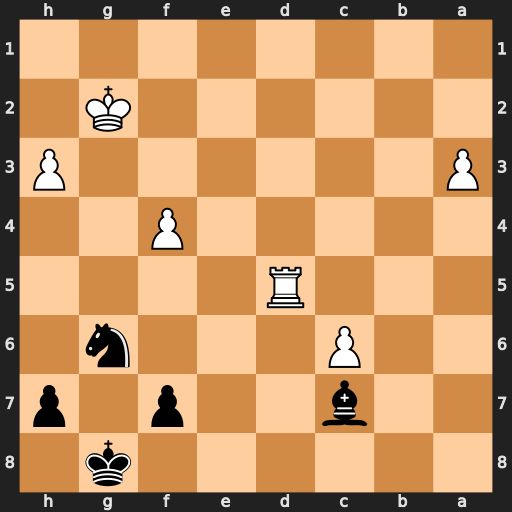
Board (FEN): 6k1/2b2p1p/2P3n1/3R4/5P2/P6P/6K1/8
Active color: b
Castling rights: -
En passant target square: -
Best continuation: Nxf4+ Kf3 Nxd5